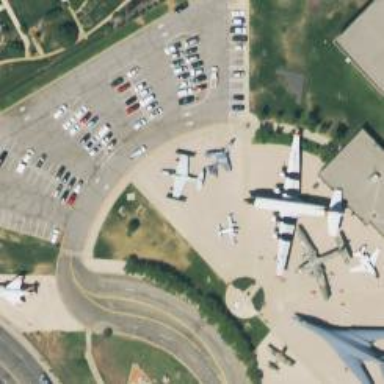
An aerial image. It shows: Historic memorial dedicated to aircraft.